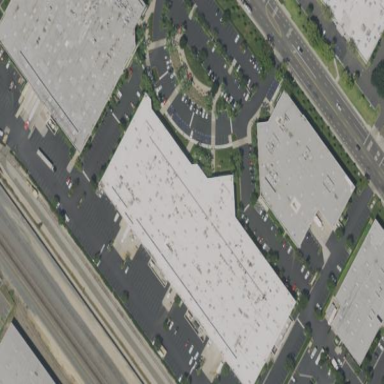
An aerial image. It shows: Commercial area.